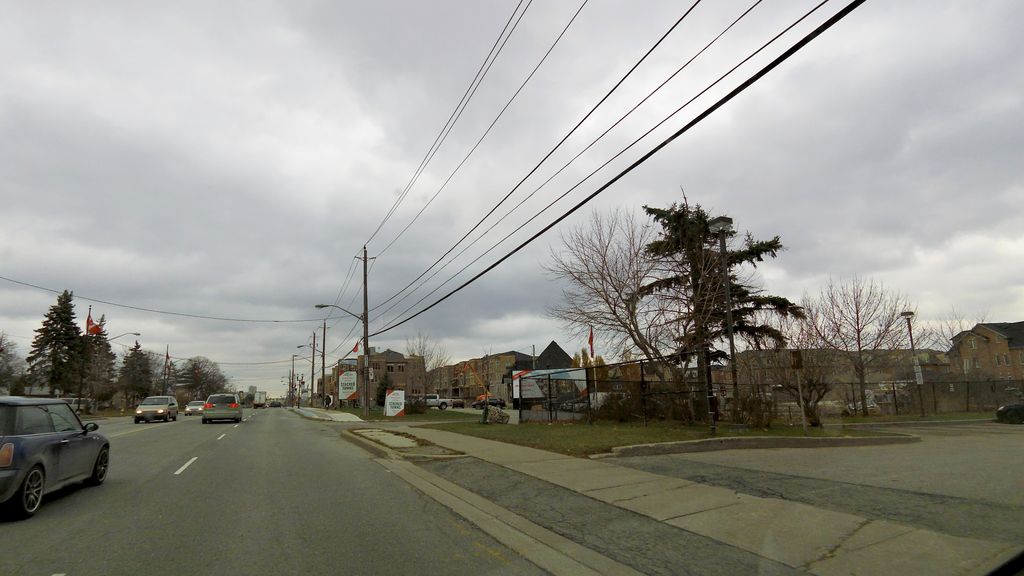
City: toronto